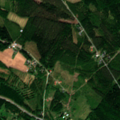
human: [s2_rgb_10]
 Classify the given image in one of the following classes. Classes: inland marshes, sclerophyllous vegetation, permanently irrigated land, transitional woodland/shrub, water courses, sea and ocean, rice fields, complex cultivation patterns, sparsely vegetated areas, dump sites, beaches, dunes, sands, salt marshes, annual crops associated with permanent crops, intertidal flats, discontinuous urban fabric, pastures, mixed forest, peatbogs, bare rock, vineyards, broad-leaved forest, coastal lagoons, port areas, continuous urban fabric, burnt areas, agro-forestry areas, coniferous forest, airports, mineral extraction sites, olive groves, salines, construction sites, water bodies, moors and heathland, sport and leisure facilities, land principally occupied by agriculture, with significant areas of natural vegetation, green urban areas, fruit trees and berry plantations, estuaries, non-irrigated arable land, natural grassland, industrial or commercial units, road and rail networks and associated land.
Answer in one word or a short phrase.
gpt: discontinuous urban fabric, coniferous forest, mixed forest, transitional woodland/shrub